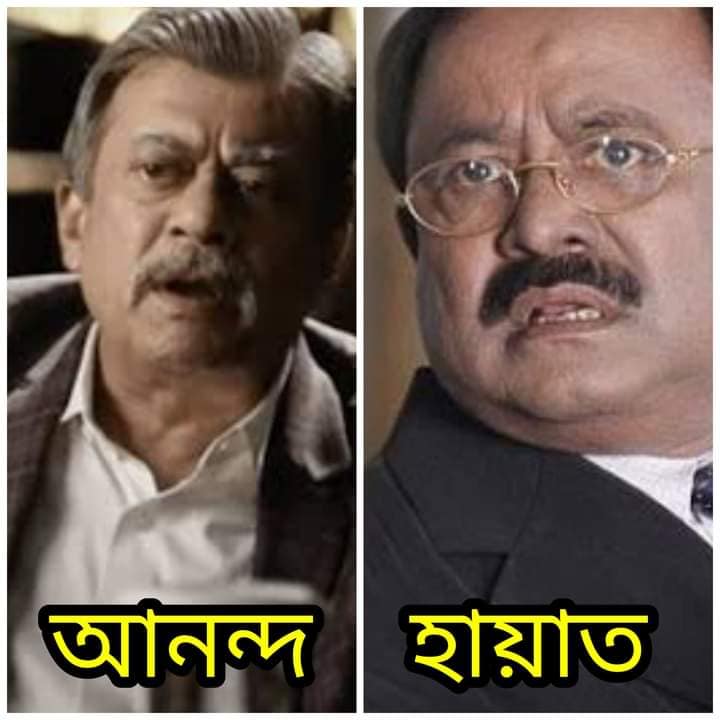
Caption: আনন্দ   হায়াত
Label: non-hate